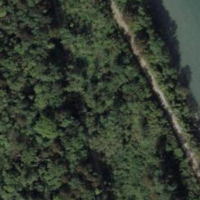
EUNIS habitat code: 41
Species observed at this site:
Allium ursinum